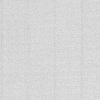
Atmospheric dust classification: dusty